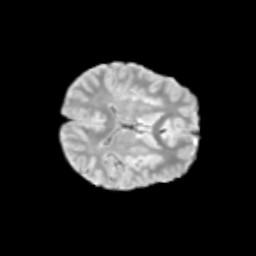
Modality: T2w
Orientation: axial
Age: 9
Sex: male
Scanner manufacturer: siemens
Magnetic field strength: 3 T
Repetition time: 3.8 s
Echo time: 0.07 s